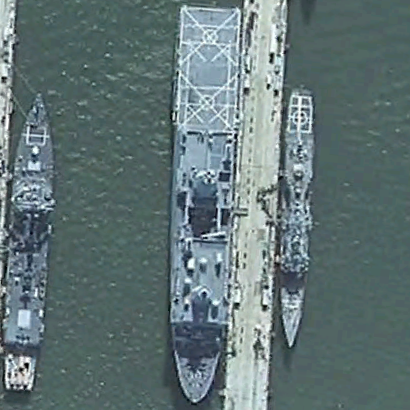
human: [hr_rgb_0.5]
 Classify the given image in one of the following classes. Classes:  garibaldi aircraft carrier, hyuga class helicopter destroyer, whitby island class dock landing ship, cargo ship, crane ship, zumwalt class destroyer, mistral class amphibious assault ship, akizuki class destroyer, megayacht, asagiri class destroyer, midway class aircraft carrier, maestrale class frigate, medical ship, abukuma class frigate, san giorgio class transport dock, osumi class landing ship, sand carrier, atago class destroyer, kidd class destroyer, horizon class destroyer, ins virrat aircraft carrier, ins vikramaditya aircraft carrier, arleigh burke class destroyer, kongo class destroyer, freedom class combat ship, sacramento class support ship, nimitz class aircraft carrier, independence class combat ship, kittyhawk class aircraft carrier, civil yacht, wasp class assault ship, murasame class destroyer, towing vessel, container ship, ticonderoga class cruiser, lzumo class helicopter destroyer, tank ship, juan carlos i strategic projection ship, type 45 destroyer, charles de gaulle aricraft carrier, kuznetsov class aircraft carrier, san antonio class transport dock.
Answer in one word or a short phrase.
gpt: San Antonio class transport dock